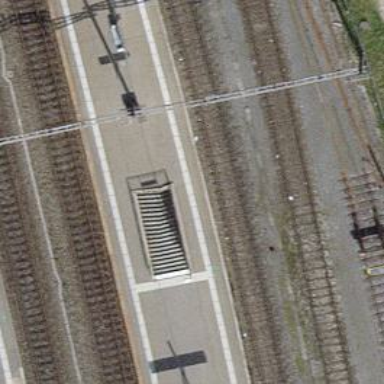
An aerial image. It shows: Public transport stop position along the railway.